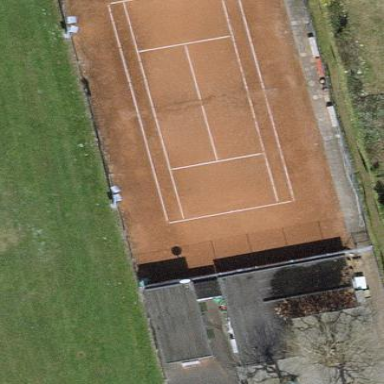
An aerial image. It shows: Tennis court on pitch.